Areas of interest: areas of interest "Yonglian Town"
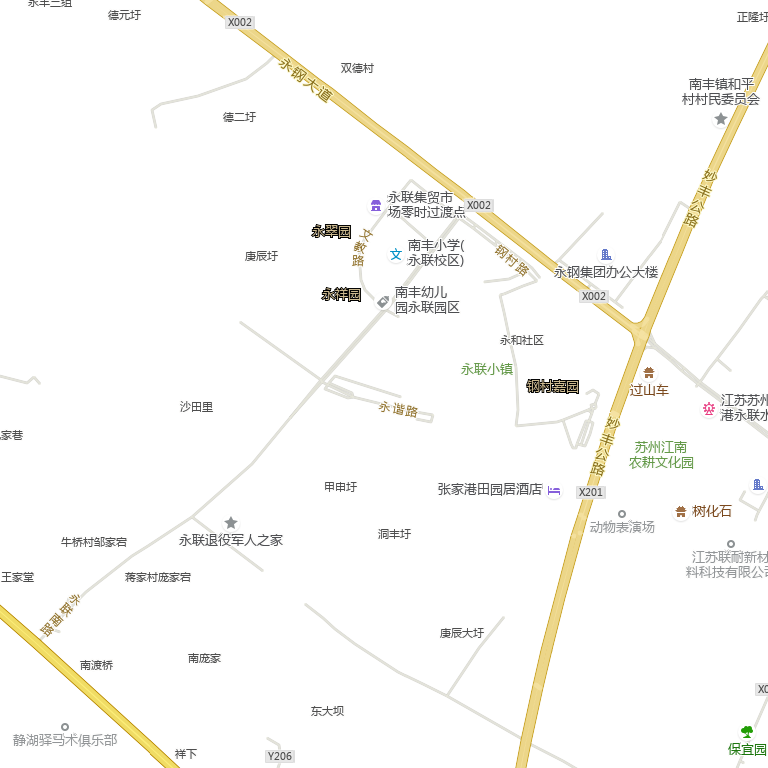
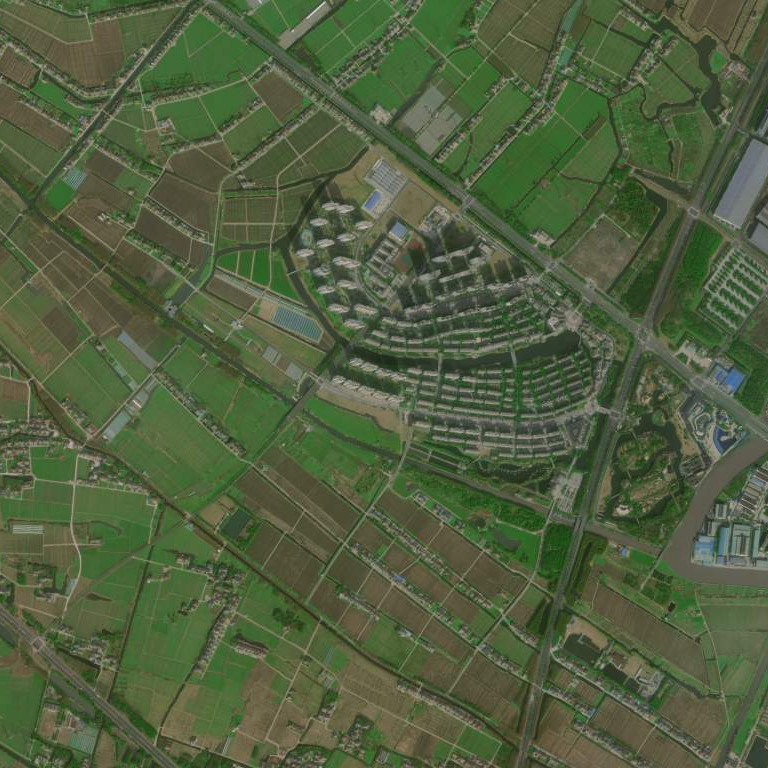